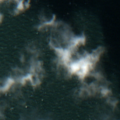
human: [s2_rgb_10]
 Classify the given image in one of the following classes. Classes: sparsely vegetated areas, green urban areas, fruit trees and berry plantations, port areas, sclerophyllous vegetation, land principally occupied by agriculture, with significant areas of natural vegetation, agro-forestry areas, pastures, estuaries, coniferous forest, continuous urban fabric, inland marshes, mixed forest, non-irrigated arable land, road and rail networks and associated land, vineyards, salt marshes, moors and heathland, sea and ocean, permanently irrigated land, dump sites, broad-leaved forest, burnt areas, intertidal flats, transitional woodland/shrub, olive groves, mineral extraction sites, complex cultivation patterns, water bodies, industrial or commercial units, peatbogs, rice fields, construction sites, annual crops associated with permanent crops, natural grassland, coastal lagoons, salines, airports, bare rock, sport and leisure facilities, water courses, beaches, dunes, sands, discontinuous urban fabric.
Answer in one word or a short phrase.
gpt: sea and ocean